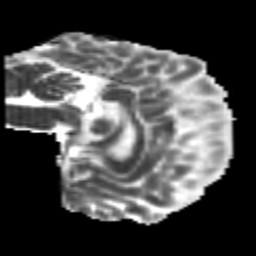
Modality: MD
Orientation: sagittal
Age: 26
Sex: male
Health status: healthy
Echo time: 0.074 s